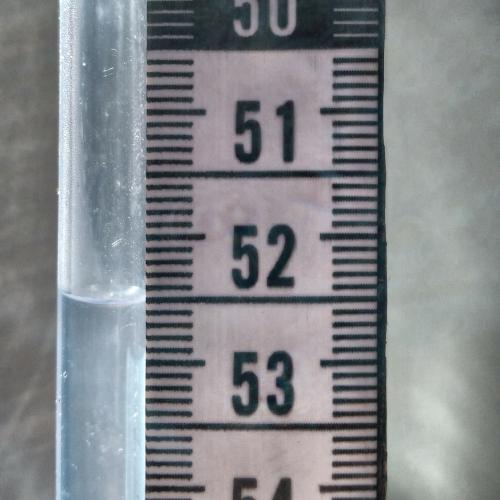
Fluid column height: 52.5 cm